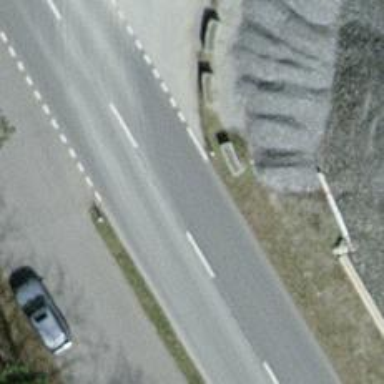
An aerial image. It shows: Asphalt road classified as primary highway.